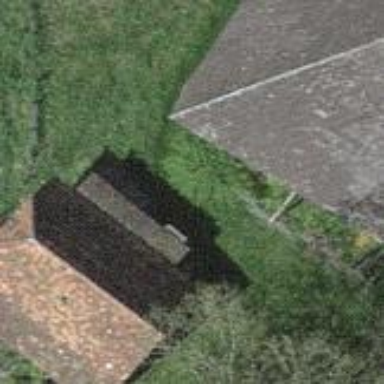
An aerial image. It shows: Barn.